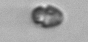
Label: Heterocapsa_rotundata